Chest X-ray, PA view. Patient: 33 years old, sex F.
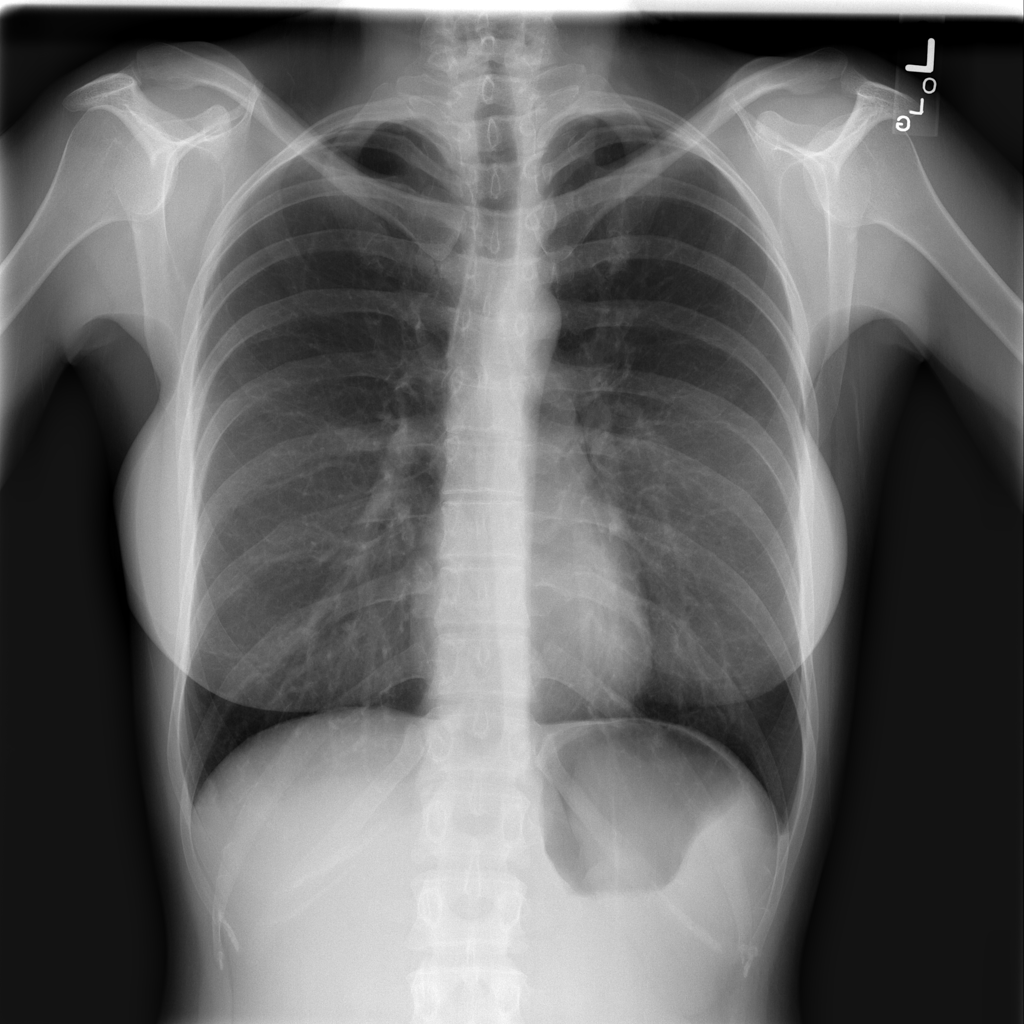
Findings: No Finding